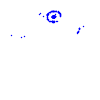
Particle: kaon